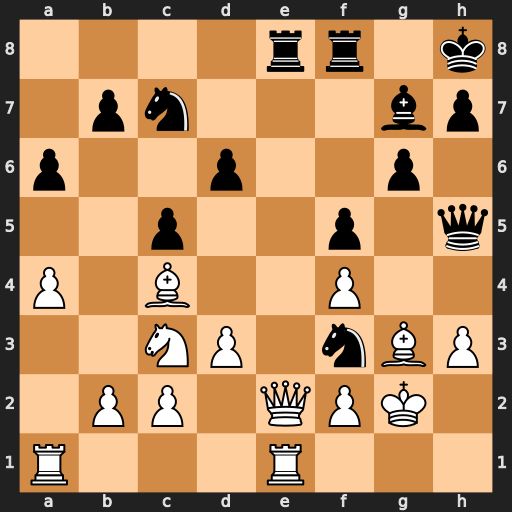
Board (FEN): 4rr1k/1pn3bp/p2p2p1/2p2p1q/P1B2P2/2NP1nBP/1PP1QPK1/R3R3
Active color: w
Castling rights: -
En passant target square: -
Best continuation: Qxf3 Qxf3+ Kxf3